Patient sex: F
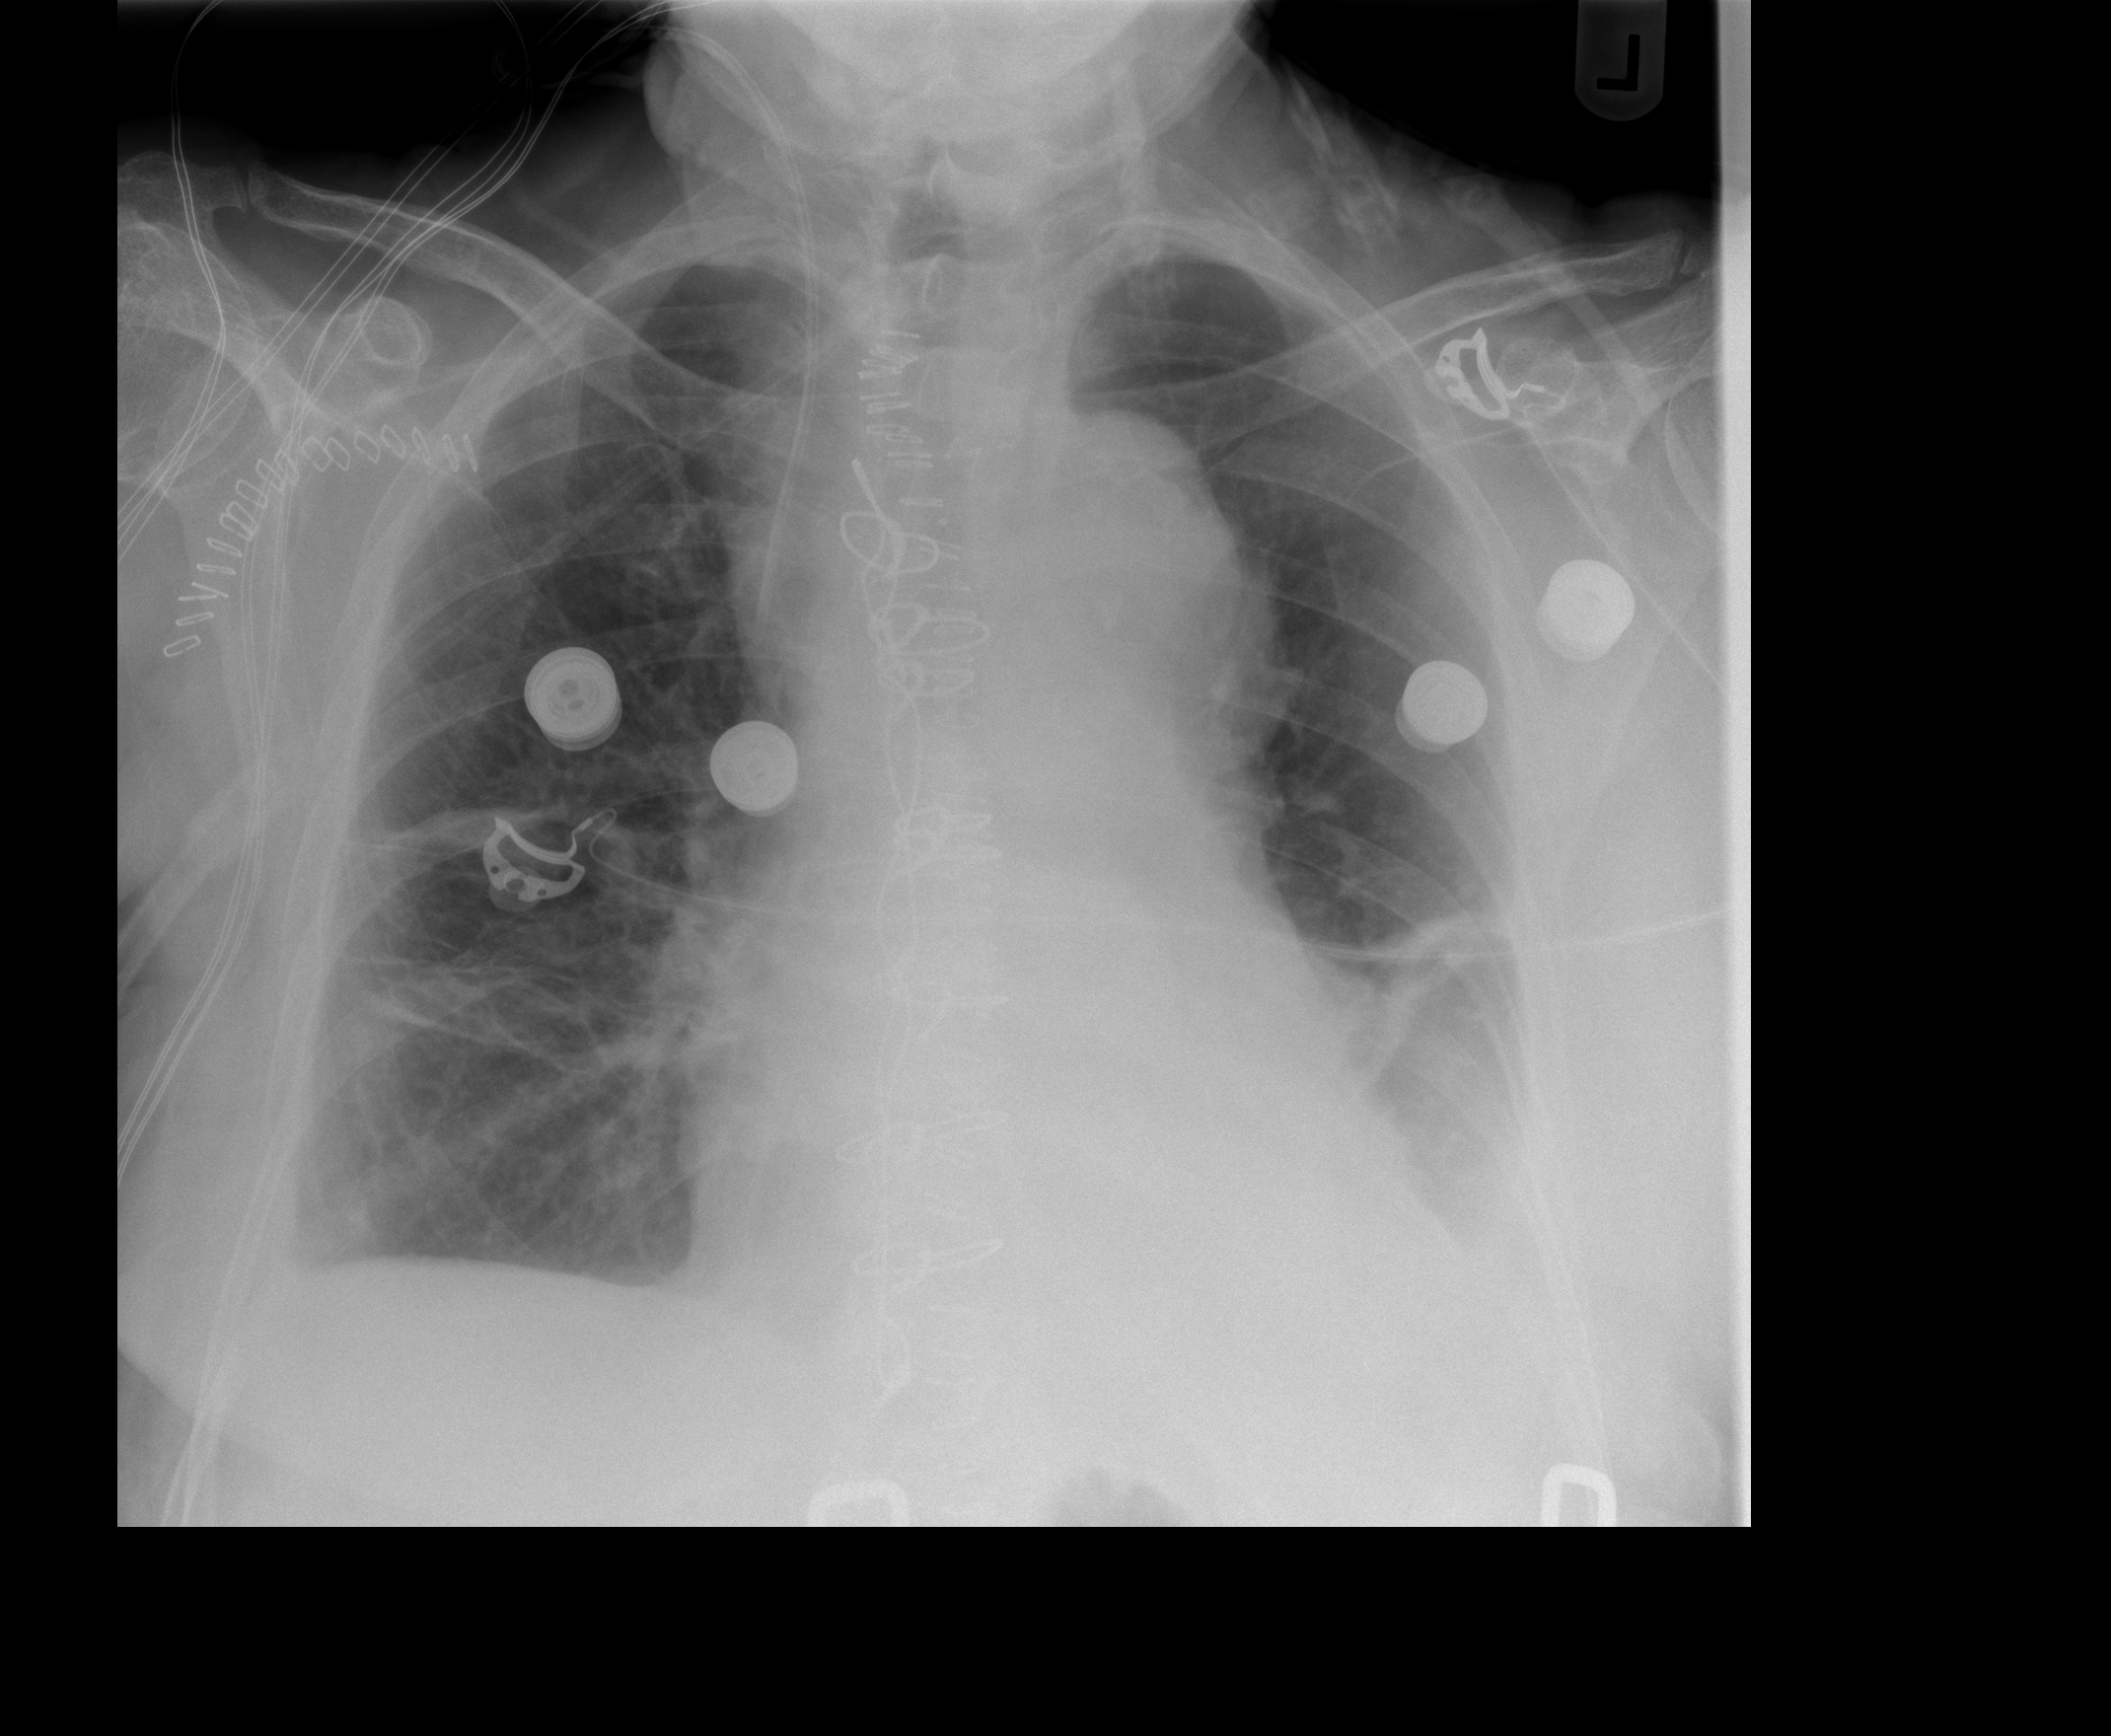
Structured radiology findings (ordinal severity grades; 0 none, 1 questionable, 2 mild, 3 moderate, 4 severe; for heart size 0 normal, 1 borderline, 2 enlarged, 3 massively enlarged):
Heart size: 2
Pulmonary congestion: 0
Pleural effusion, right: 1
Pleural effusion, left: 2
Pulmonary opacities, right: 0
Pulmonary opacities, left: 0
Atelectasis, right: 2
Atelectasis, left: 2